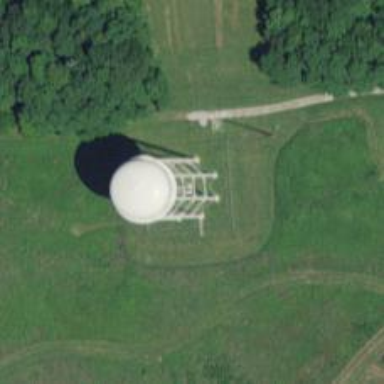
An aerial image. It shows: Water tower that is man-made.